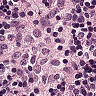
Metastatic tissue present: no